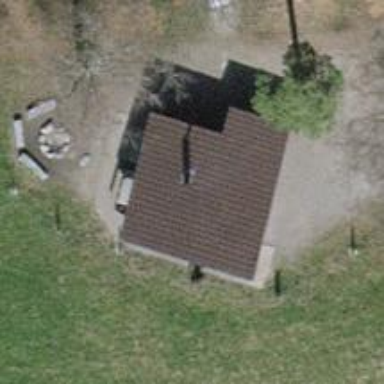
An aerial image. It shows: BBQ amenity.